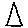
Label: triangle